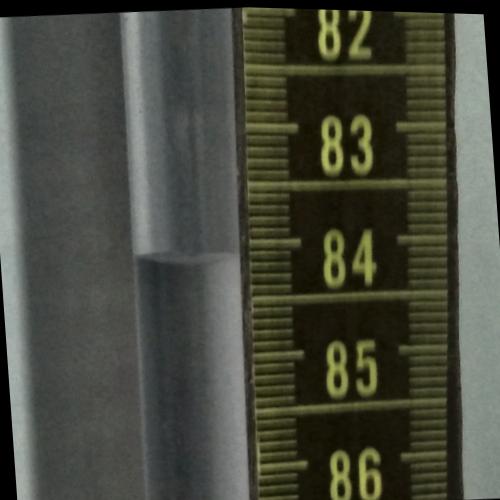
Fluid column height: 84.1 cm